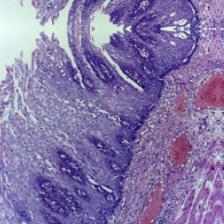
Diagnosis: Normal